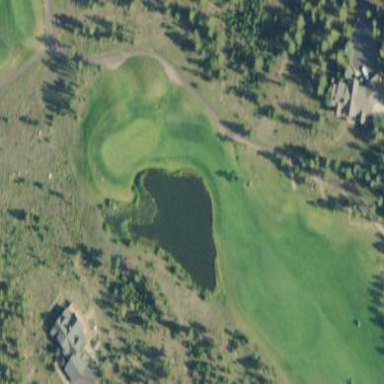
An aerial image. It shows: Water hazard on golf course. The hazard is natural water feature.